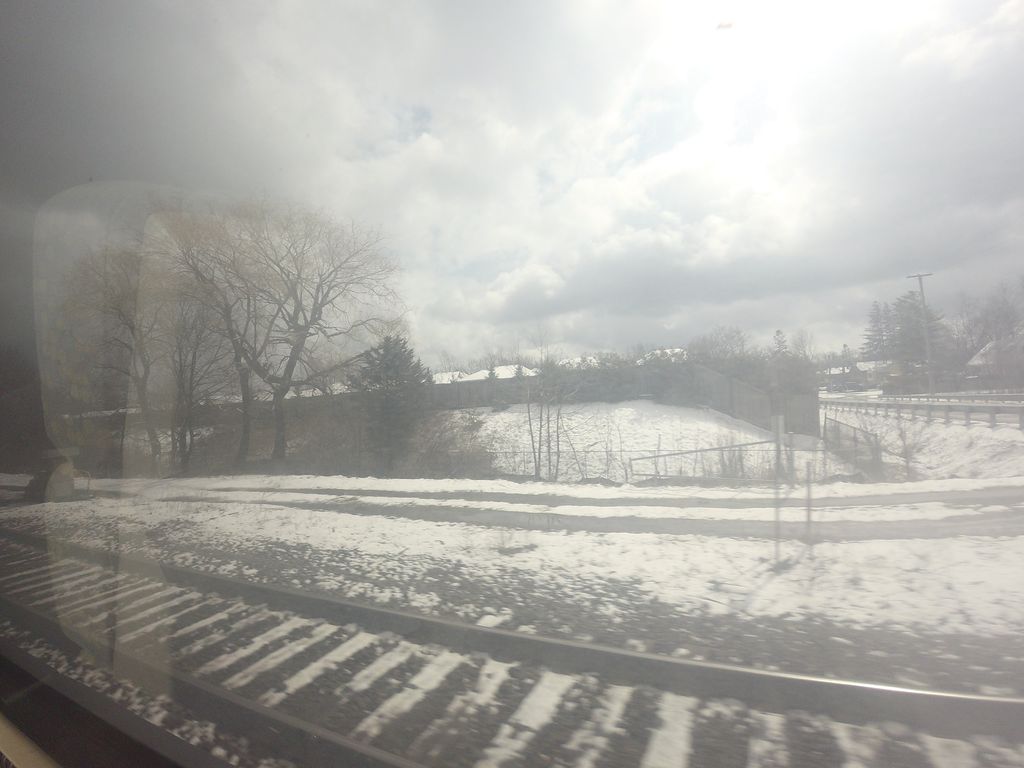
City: toronto